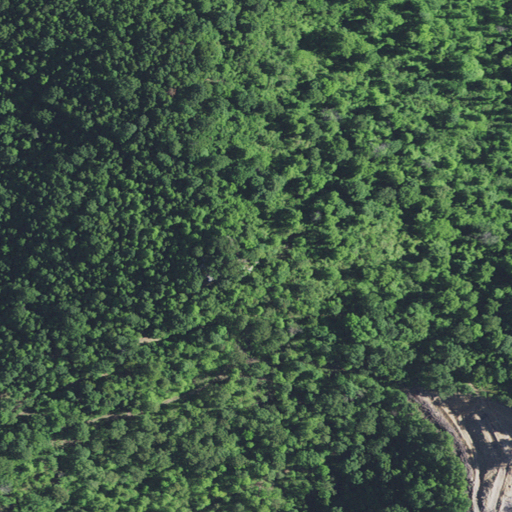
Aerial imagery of mountain in Kentucky named Nailors Rock containing deciduous forest and grassland